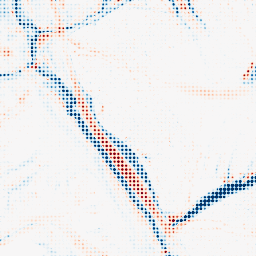
Category: morphological
Decomposition family: morphological
Decomposition parameters: operation: average
size: 10
Upsampling method: sinc_hamming
Upsampling parameters: scale: 8
kernel_size: 4
Upsampling scale: 8